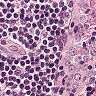
Metastatic tissue present: no